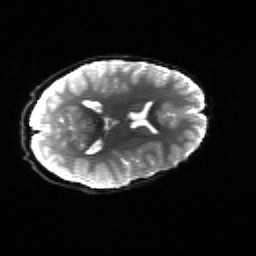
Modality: sbref
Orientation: axial
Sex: male
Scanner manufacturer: siemens
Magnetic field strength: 3 T
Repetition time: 5 s
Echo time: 0.071 s